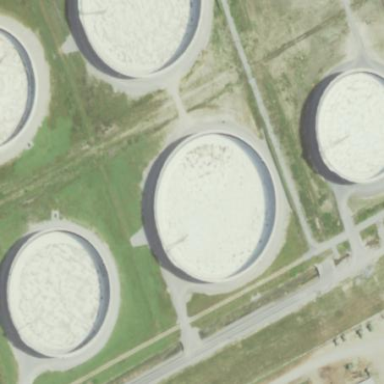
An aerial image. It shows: Storage tank created as man-made structure.